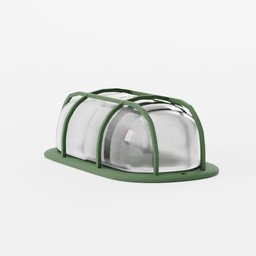
Label: lighting